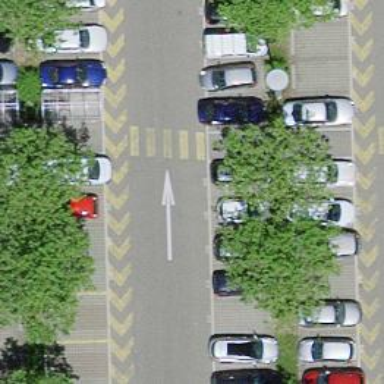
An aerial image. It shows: Zebra crossing on the road.